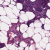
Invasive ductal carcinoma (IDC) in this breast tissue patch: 1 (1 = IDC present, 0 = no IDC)